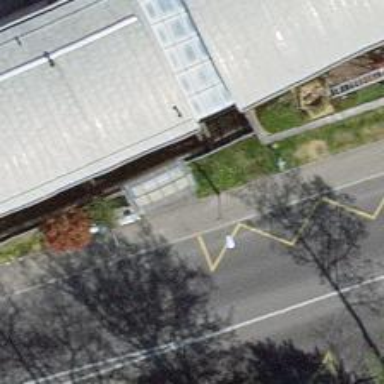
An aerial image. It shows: Asphalt sidewalk with platform for public transport. The platform has shelter.